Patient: sex M, age 60
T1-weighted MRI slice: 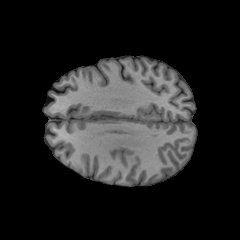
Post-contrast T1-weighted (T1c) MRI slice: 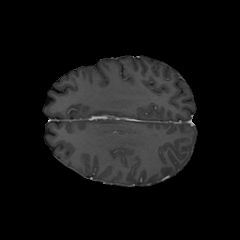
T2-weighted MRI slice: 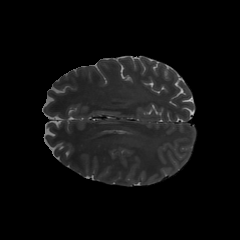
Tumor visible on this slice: no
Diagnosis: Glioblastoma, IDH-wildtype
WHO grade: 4